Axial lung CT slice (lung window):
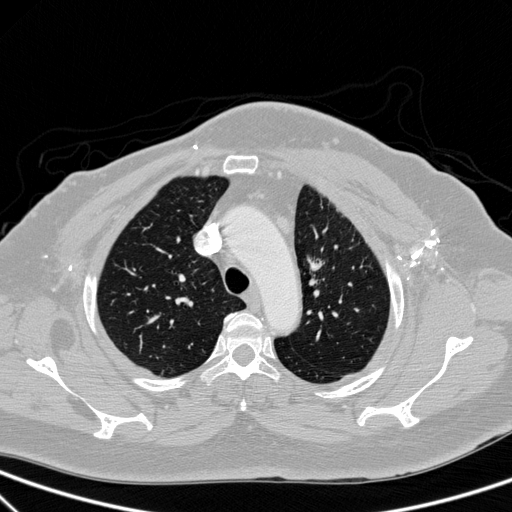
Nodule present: no